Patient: sex F, age 80
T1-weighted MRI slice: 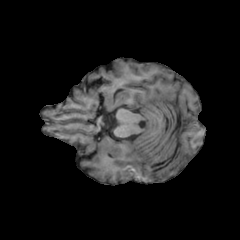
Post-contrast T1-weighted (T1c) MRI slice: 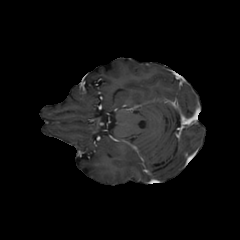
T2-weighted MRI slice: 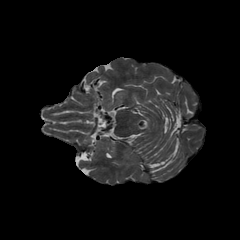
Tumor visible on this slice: no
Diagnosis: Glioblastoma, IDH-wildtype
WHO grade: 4